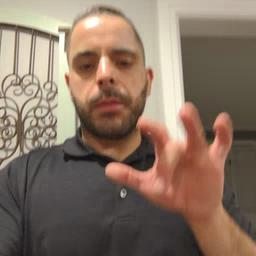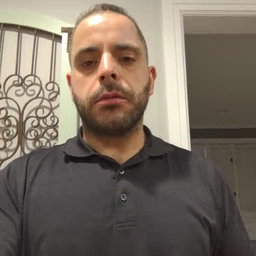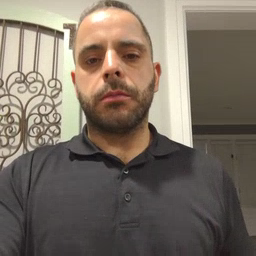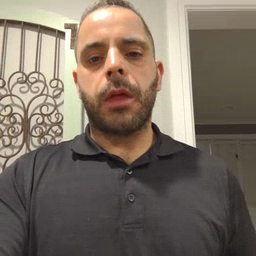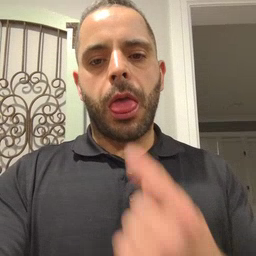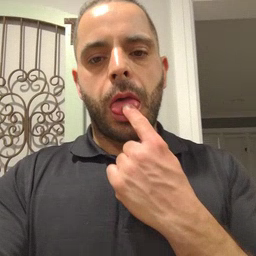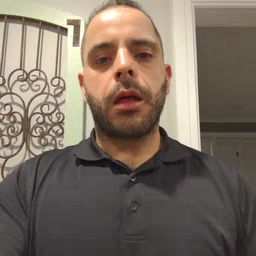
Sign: tongue